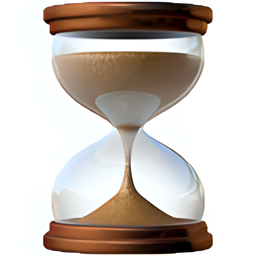
Name: hourglass with flowing sand
Emoji: ⏳
Group: Travel & Places
Sub-group: time